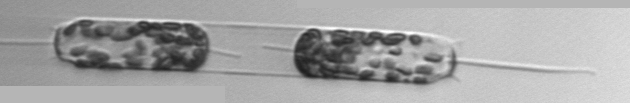
Label: Ditylum_brightwellii